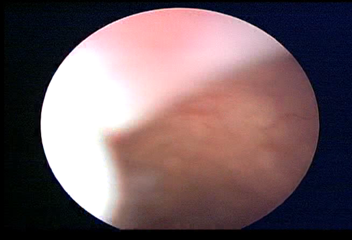
Modality: WLC
Class: Normal mucosa
Bladder cancer association: No